Interaction volume radius: 5 \u00c5
Interaction volume height: 15 \u00c5
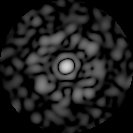
Disorder parameter: 0.8244